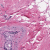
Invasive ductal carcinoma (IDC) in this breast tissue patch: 0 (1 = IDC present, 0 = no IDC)